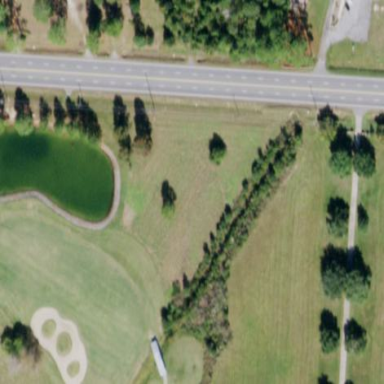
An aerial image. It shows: Grassy fairway on golf course.